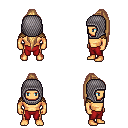
a pixel art fantasy rpg character, male body template, human, tanned skin, leather shoulder armor, red pants, light blonde extra-long topknot hairstyle, chain hood, four views (front, back, left, right), 2x2 character sprite sheet, small pixel art, hard edges, no anti-aliasing